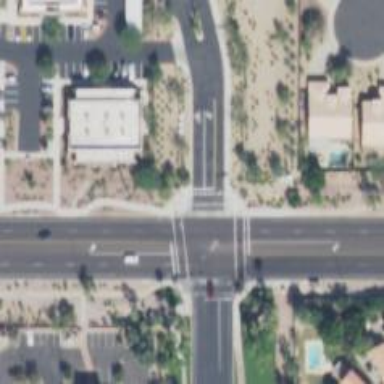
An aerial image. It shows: Marked road crossing.